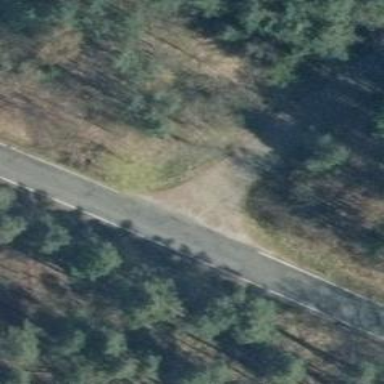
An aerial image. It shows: Secondary road with asphalt surface.